Interaction volume radius: 10 \u00c5
Interaction volume height: 20 \u00c5
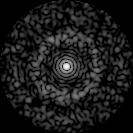
Disorder parameter: 0.8526